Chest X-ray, PA view. Patient: 73 years old, sex M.
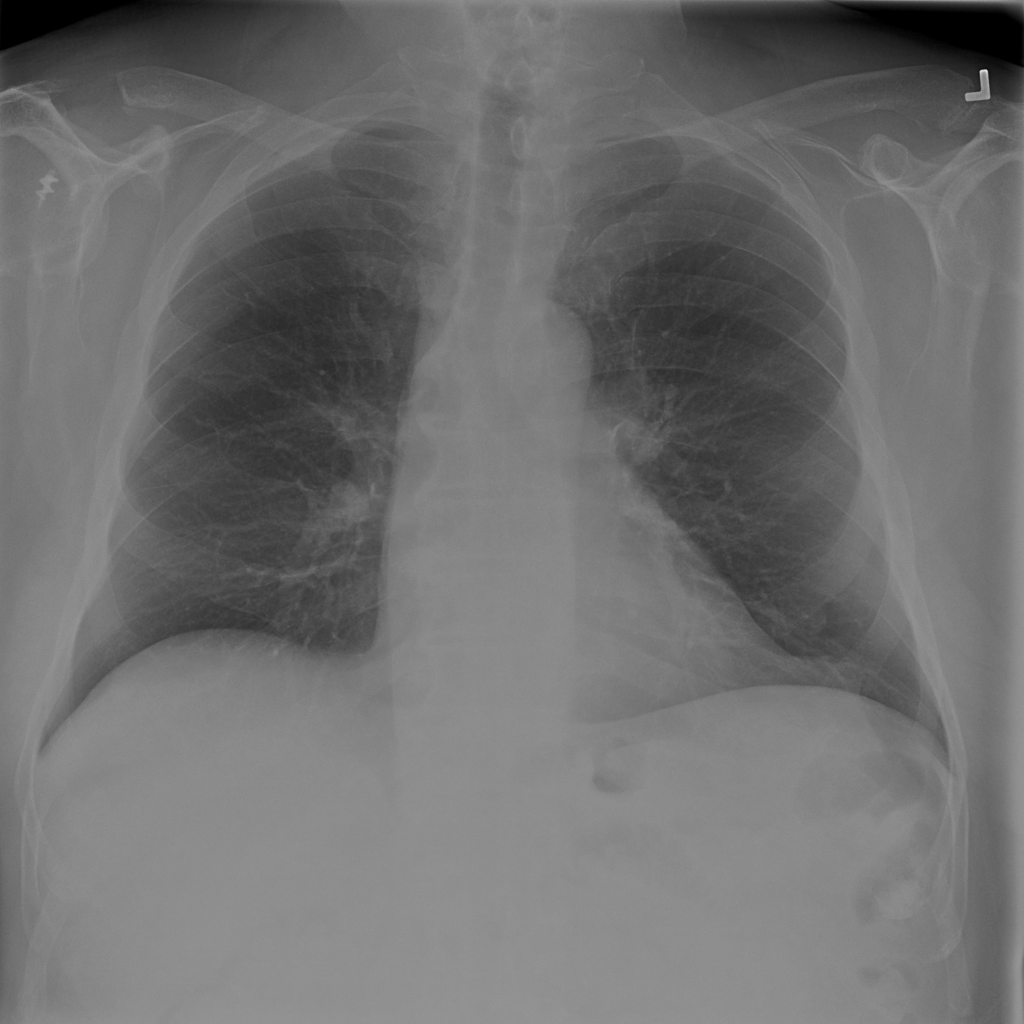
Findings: No Finding